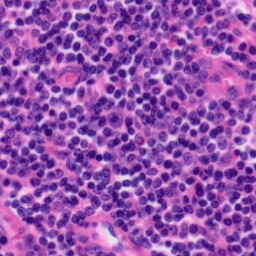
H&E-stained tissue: Tonsil